Chest X-ray. View position: PA
Patient age: 16
Patient sex: M
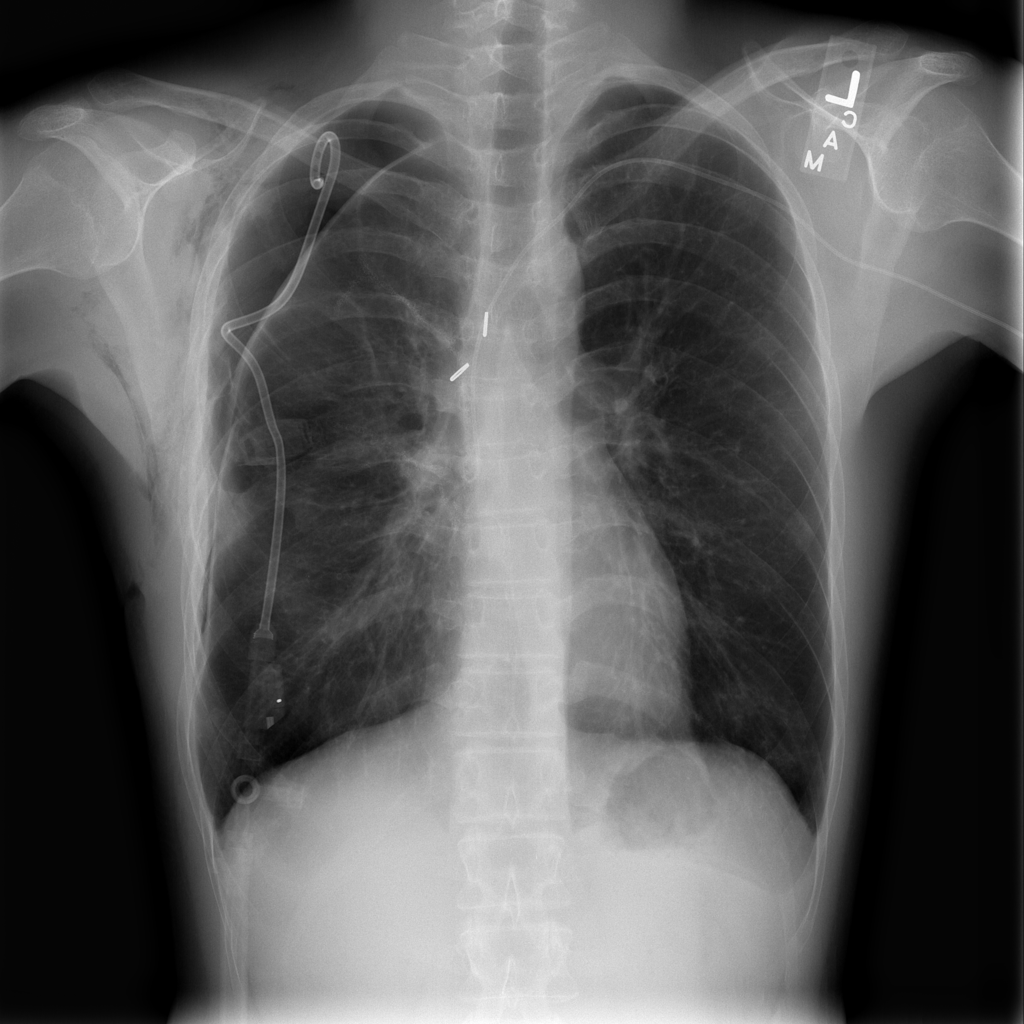
Finding: Pneumothorax